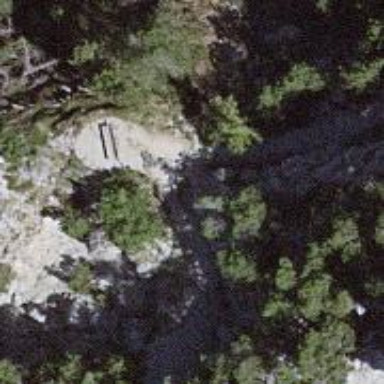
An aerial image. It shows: Viewpoint with bench for relaxing and enjoying the scenery.